RGB frame:
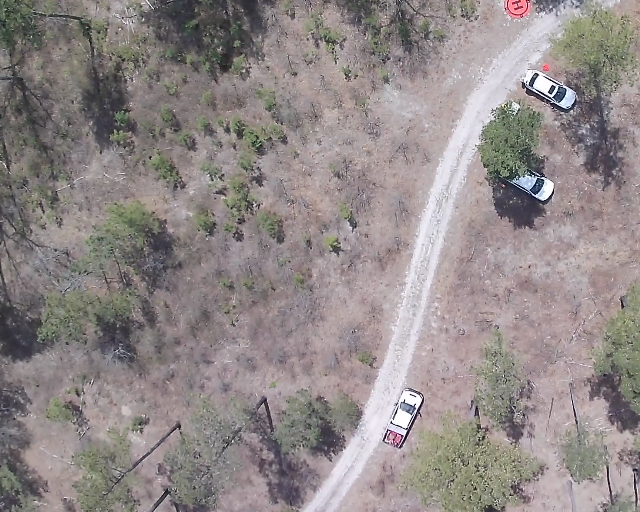
Thermal frame:
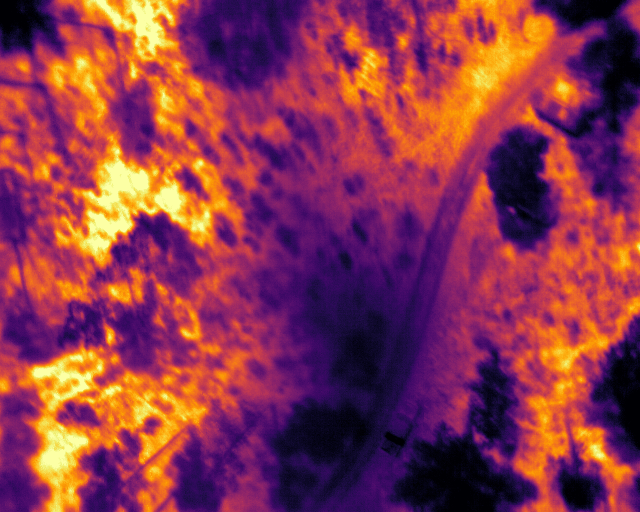
Captured: 2026-02-26 02:32:39
Pixels at or above 80 °C: 0 (fraction of frame: 0)